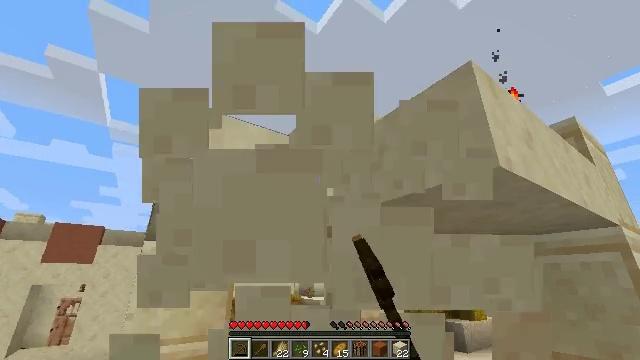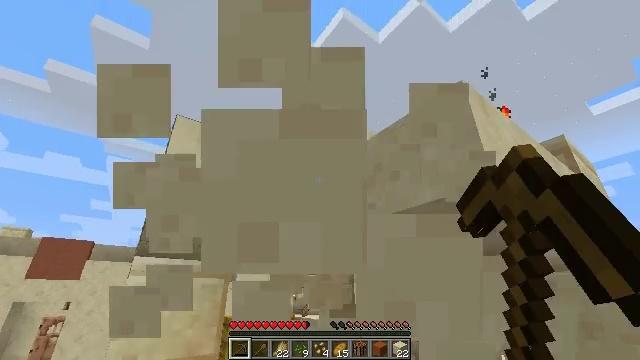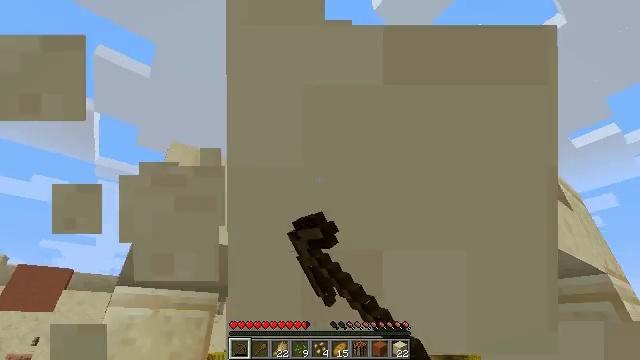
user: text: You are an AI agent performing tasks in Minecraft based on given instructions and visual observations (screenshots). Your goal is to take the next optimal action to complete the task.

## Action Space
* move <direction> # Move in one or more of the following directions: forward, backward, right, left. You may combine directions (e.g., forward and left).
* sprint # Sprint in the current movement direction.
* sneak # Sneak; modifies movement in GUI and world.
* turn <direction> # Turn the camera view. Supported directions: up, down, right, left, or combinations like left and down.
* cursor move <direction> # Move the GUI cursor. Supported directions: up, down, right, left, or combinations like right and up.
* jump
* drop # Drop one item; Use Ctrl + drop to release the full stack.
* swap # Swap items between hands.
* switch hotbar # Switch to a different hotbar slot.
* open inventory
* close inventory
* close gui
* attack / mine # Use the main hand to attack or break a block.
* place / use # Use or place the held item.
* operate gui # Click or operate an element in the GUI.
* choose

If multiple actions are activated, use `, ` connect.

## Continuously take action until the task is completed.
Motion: motion action
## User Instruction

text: Recycle the cut sandstone for building.
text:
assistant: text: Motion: turn right and up, attack / mine
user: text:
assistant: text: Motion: turn right and up
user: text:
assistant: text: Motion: no_op